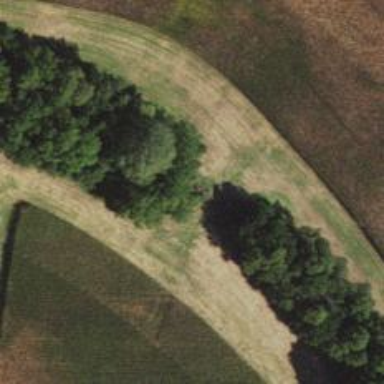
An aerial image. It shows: Culvert tunnel.